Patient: sex M, age 29
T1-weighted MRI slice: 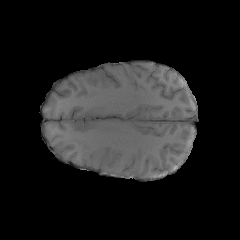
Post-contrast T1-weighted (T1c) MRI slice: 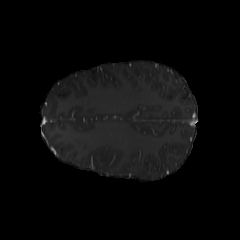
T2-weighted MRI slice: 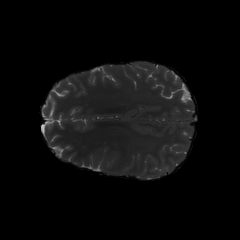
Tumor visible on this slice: no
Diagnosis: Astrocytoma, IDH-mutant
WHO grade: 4